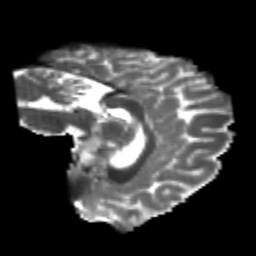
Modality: T2w
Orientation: sagittal
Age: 19
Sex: female
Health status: healthy
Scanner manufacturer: philips
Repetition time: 7.384 s
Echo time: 0.08599 s